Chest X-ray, PA view. Patient: 55 years old, sex M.
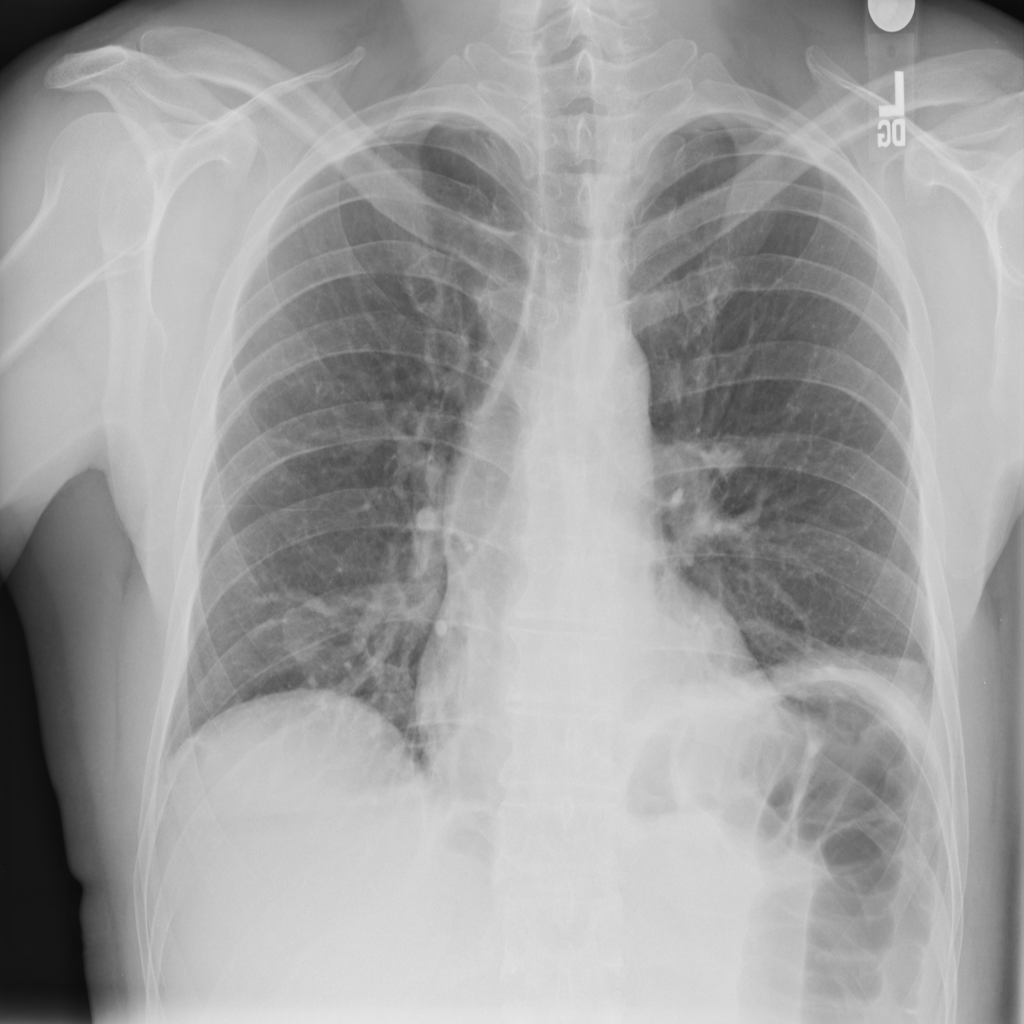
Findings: Nodule